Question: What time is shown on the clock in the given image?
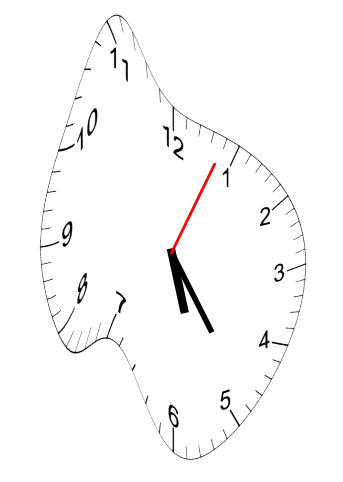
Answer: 05:24:04